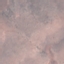
Land use / land cover: HerbaceousVegetation